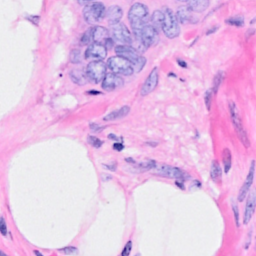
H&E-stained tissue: Breast